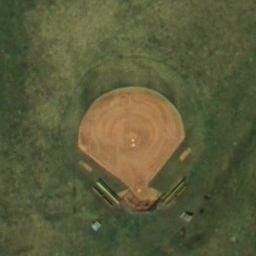
Label: baseball diamond